Chest X-ray. View position: PA
Patient age: 66
Patient sex: F
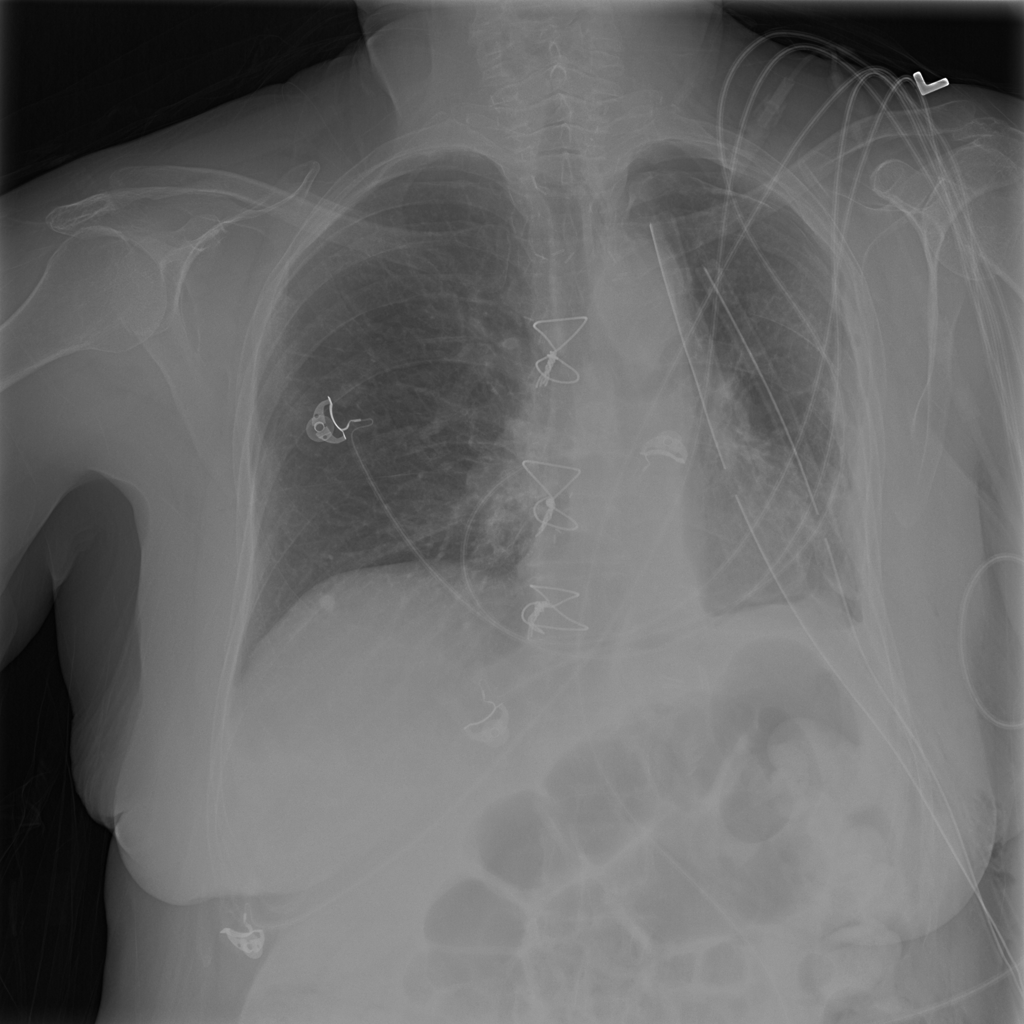
Finding: Pneumothorax